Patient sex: M
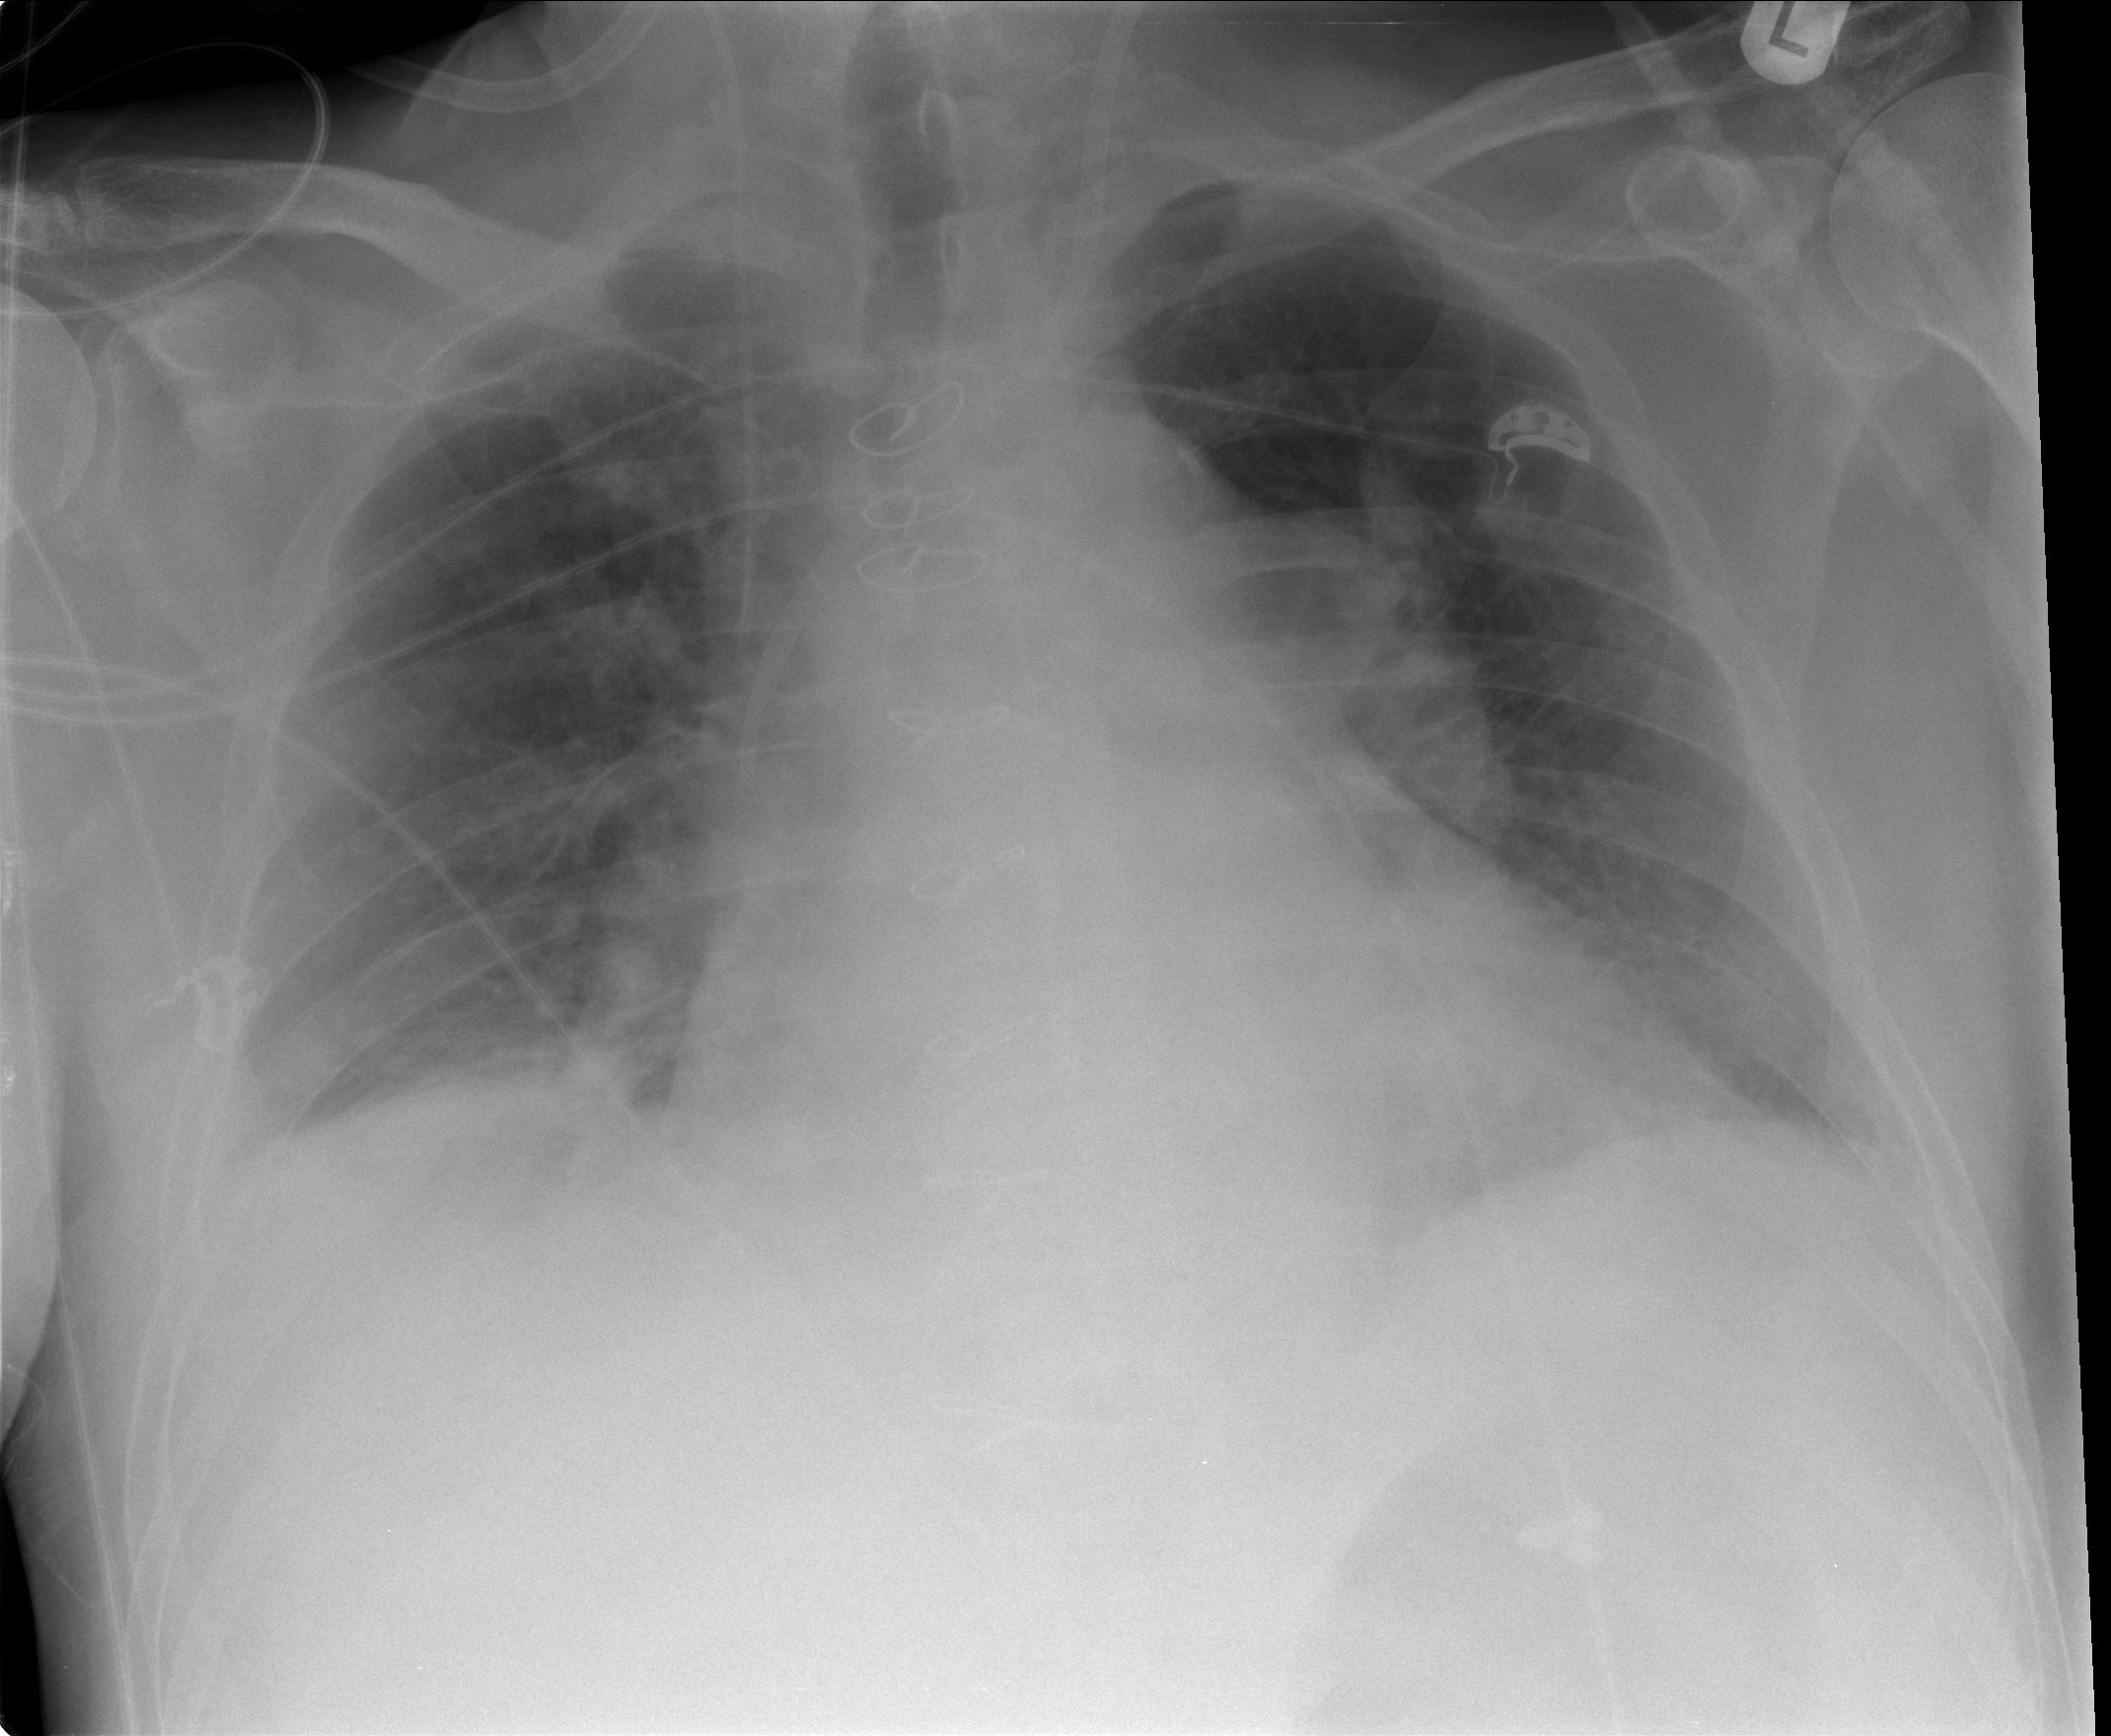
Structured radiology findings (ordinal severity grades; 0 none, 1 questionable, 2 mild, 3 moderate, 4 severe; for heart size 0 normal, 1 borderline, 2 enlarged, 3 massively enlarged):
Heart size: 2
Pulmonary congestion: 2
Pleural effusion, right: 1
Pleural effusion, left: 1
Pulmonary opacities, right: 1
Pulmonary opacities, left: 2
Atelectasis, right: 2
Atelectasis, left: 2